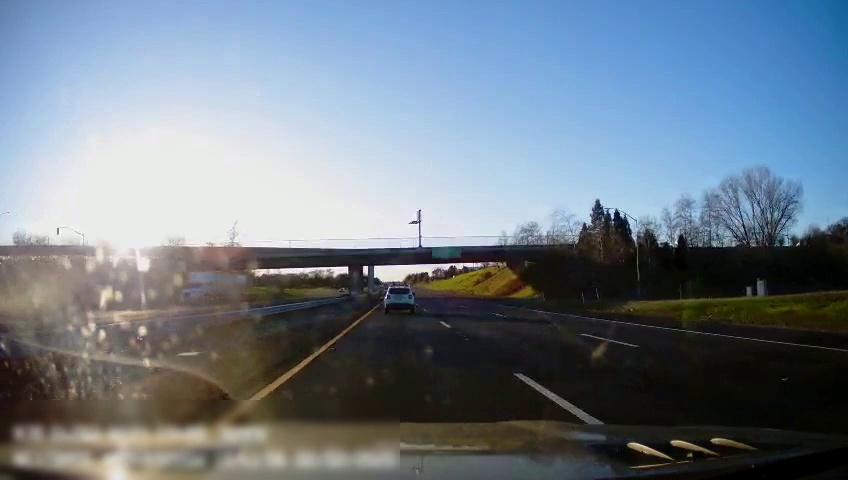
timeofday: Day
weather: Cloudy
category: Drivable Space
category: Drivable Space
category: Vehicles | Truck
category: Vehicles | SUV
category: Lanes | Alternate Lane
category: Lanes | Current Lane
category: Lanes | Current Lane
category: Lanes | Alternate Lane
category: Traffic | Signs